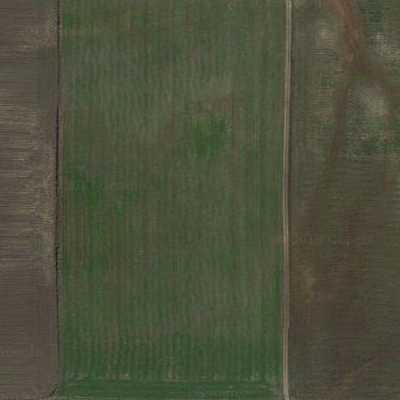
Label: Field